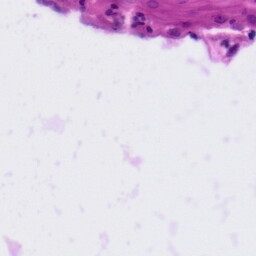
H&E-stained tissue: Tonsil